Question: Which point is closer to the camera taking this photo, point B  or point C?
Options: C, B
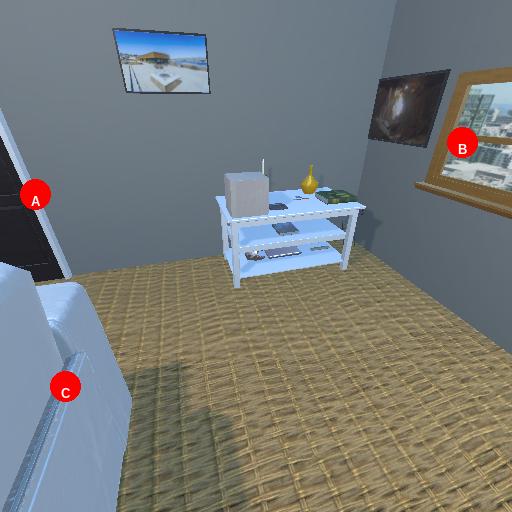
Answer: C